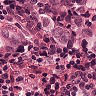
Metastatic tissue present: yes